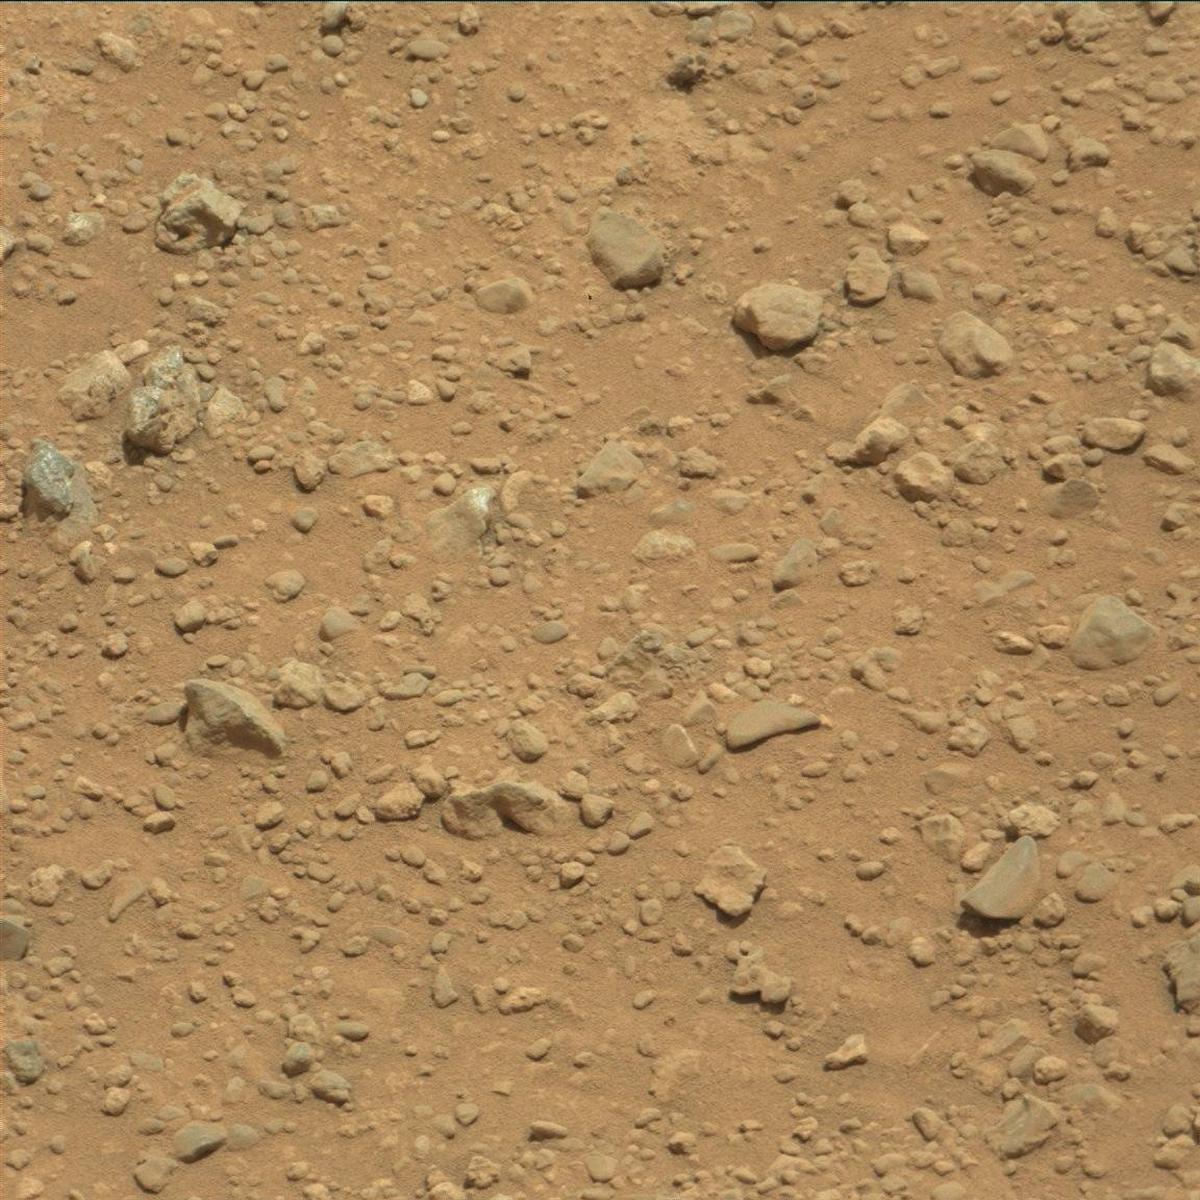
Terrain classes present: Bedrock, Rock, Sand / Soil